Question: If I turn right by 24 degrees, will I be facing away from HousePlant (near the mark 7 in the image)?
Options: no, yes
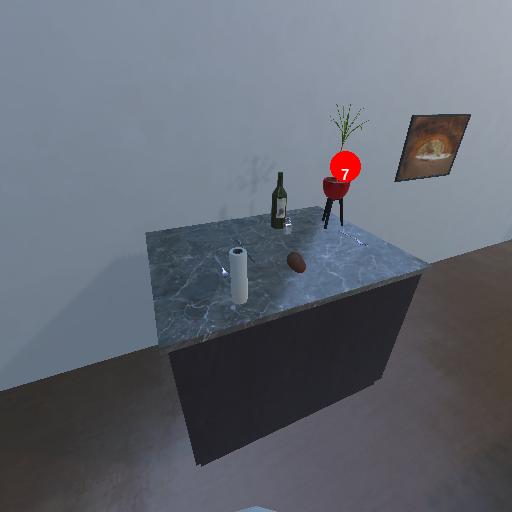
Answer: no